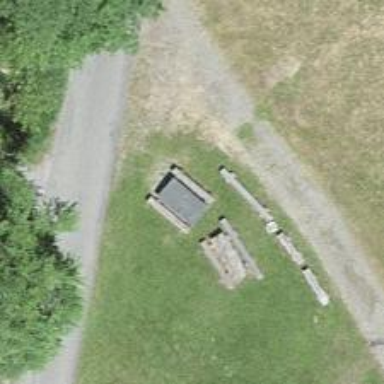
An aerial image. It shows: Barbecue facility.